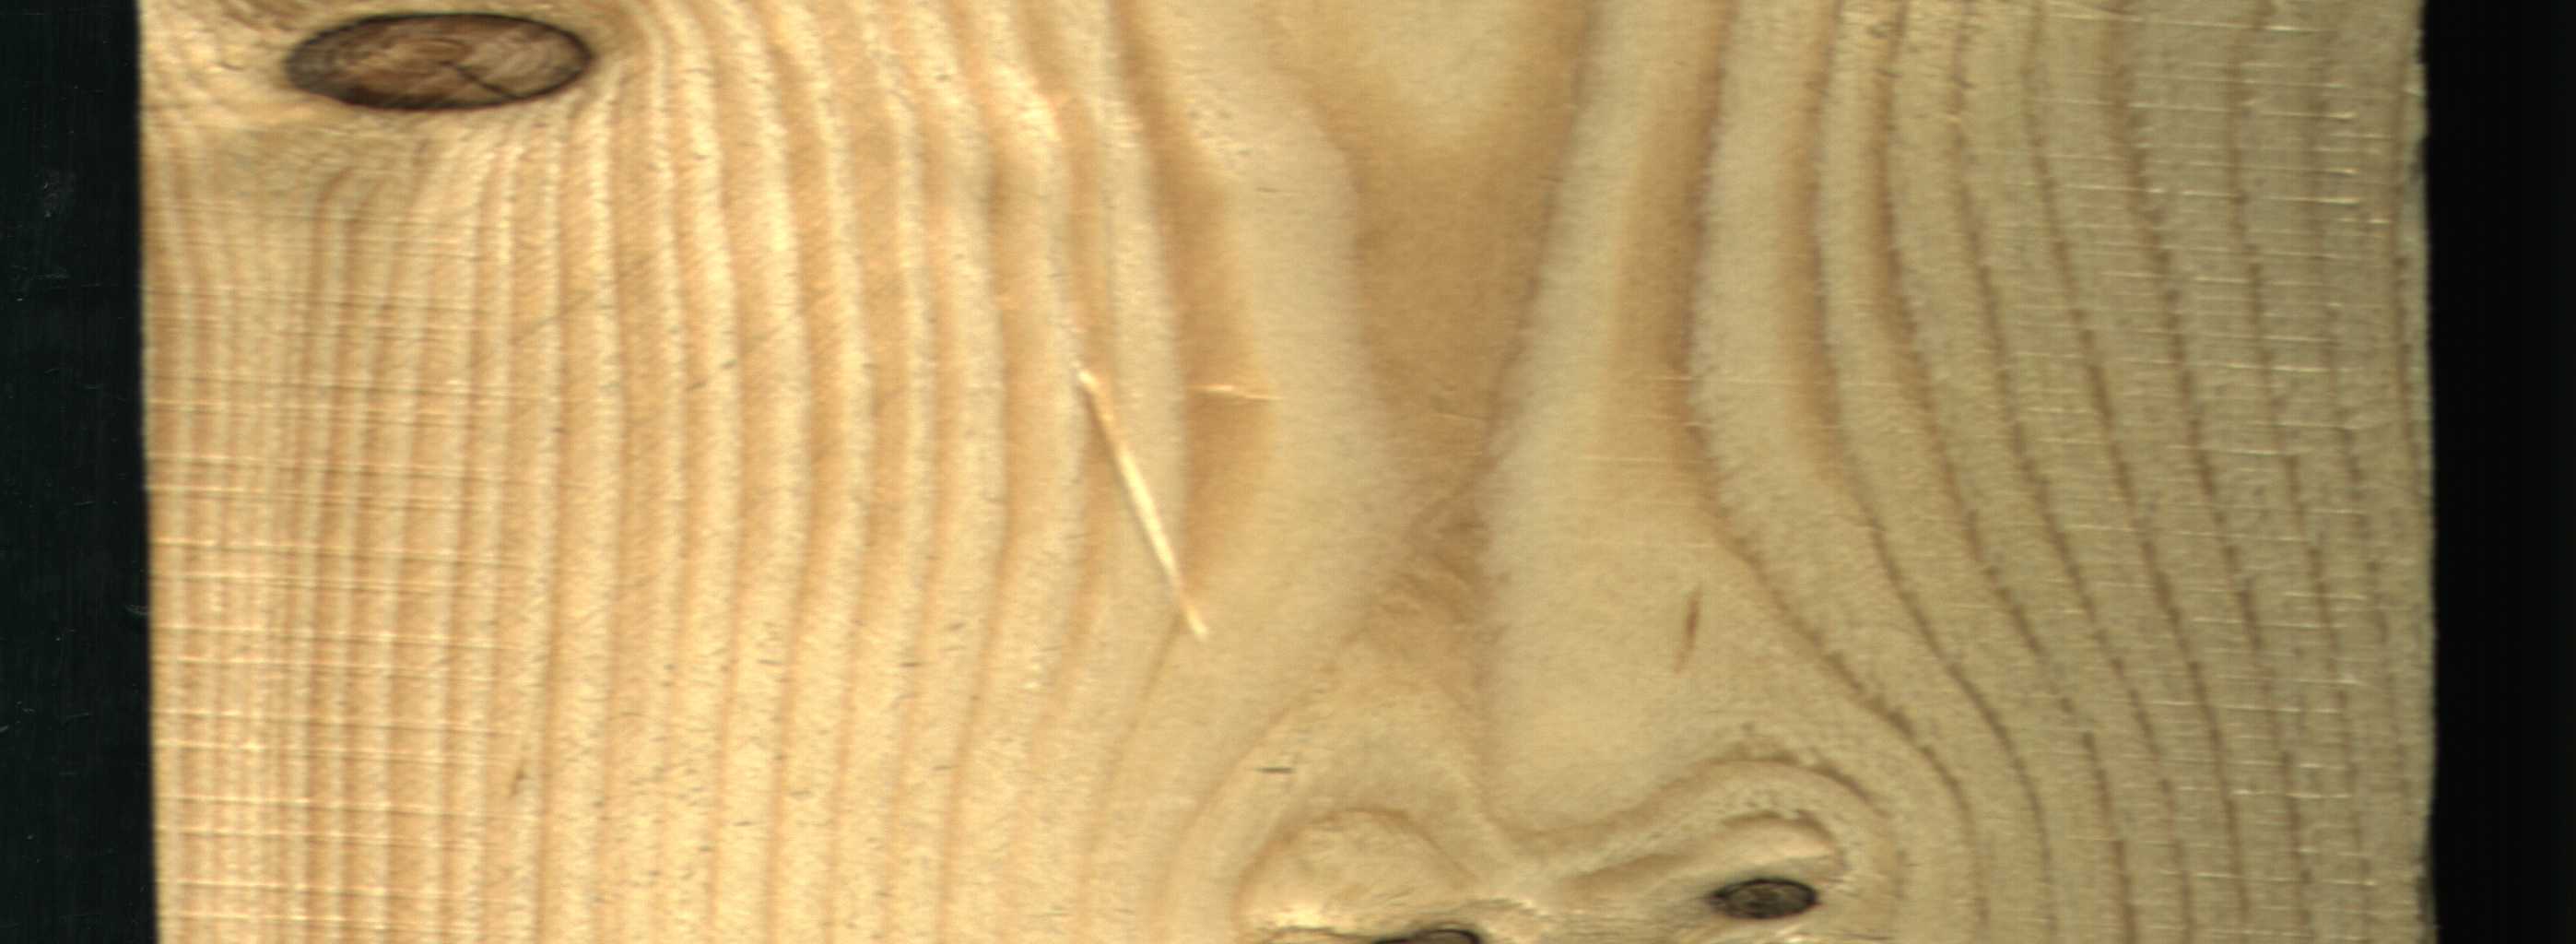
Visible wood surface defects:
Dead_Knot
Dead_Knot
Dead_Knot